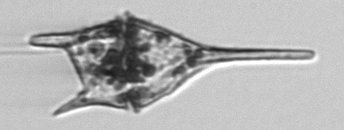
Label: Tripos_lineatus